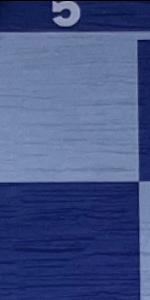
Label: Empty